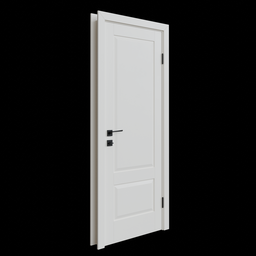
Label: architecture